Question: I have Visual Studio 2010 Professional version installed on my Windows 7 machine.
I am trying to install Visual Studio 2010 Service pack 1.
Every time the installation starts after some time starts and installation fails.
I have tried using <URL>
- -
I am beating my head on this for the past 2 days now. I have tried reinstalling Visual Studio 2010 also.
Fatal error during installation

Please help me on this. Thanks
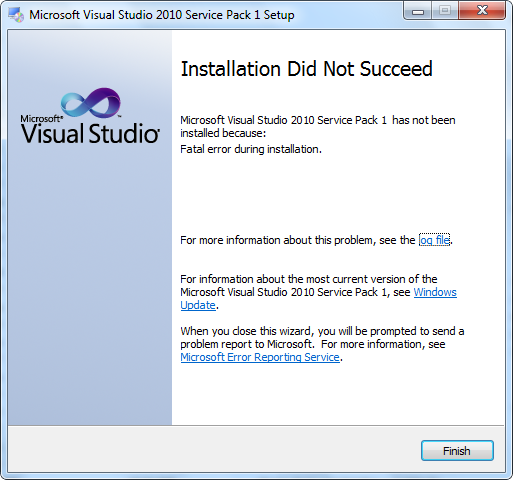
Answer: I finally managed to get this working,
Below are the things I did before re-installing successfully.
- - - -